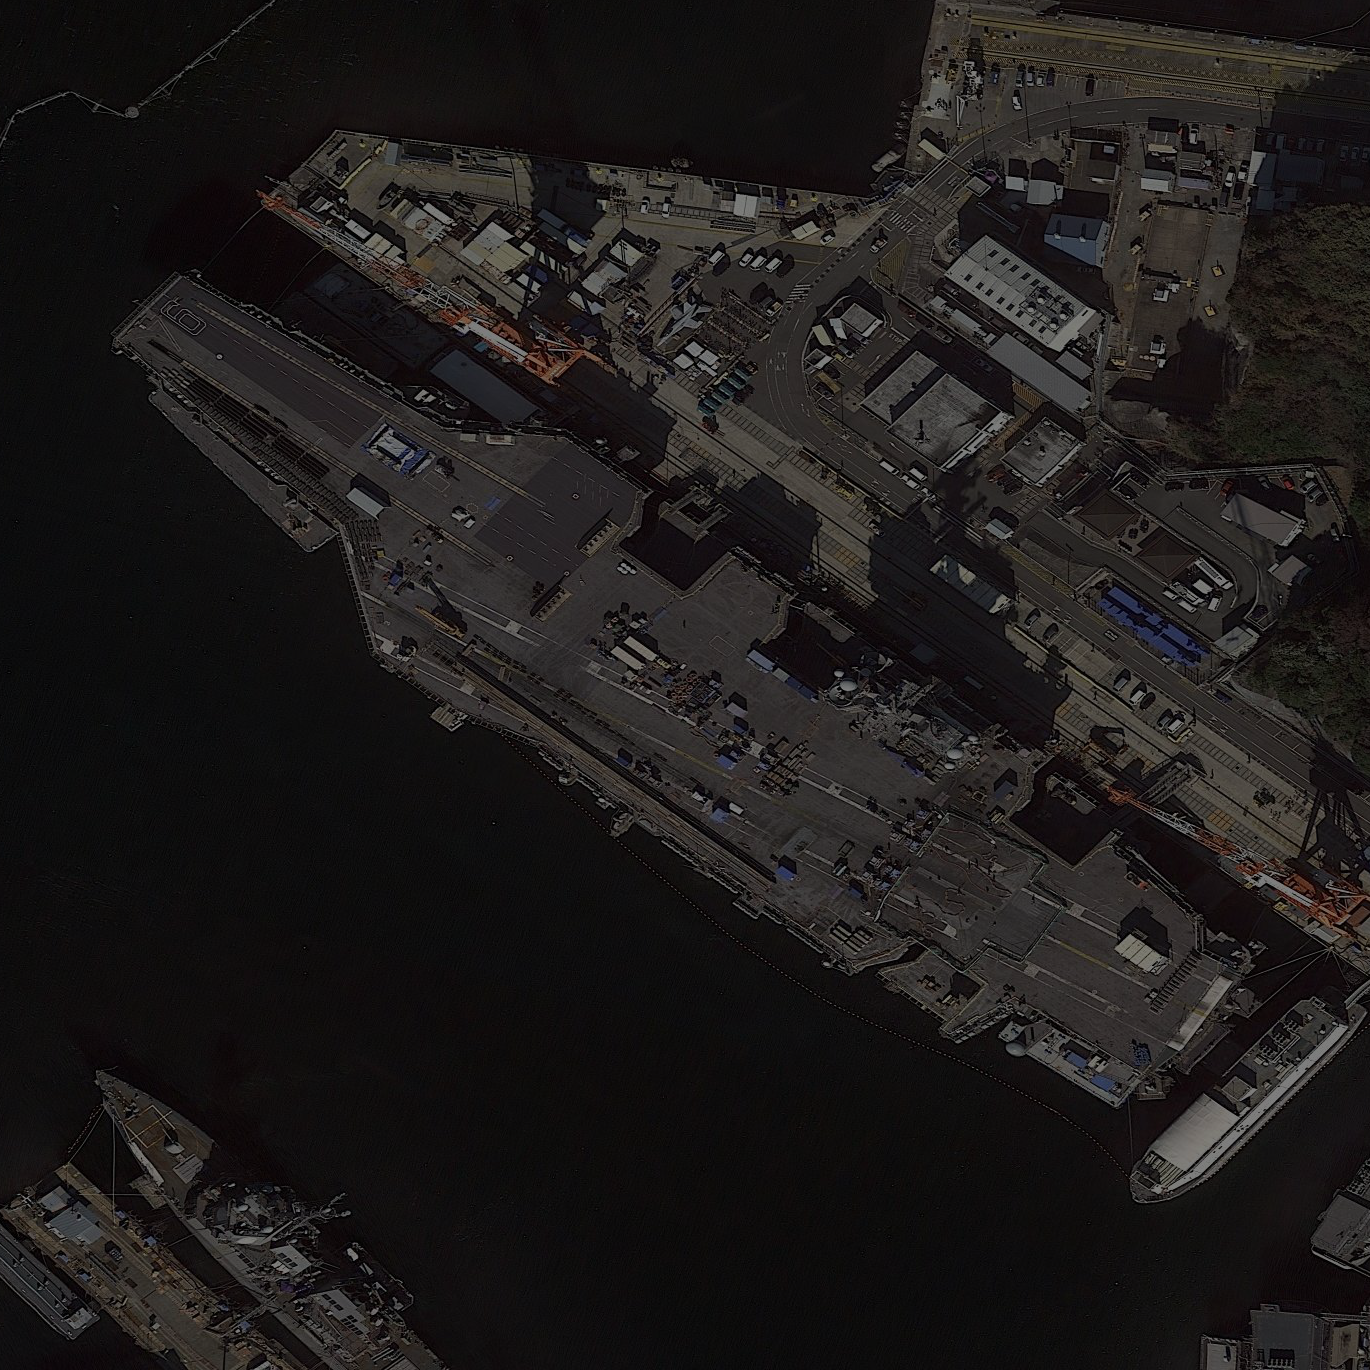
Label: aircraft_carrier